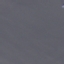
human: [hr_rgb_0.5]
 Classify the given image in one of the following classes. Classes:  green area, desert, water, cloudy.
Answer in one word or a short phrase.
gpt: water